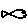
Label: fish